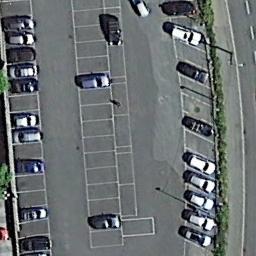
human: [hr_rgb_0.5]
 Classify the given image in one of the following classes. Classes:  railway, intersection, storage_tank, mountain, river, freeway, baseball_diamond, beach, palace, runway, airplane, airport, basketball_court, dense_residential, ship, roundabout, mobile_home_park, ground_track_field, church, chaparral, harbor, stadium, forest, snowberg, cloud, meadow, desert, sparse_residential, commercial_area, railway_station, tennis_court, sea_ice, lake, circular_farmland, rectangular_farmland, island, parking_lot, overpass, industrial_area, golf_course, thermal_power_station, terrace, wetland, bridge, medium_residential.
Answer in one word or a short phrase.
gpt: parking_lot